Field crop: maize
Growth stage: 2
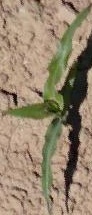
Species: maize